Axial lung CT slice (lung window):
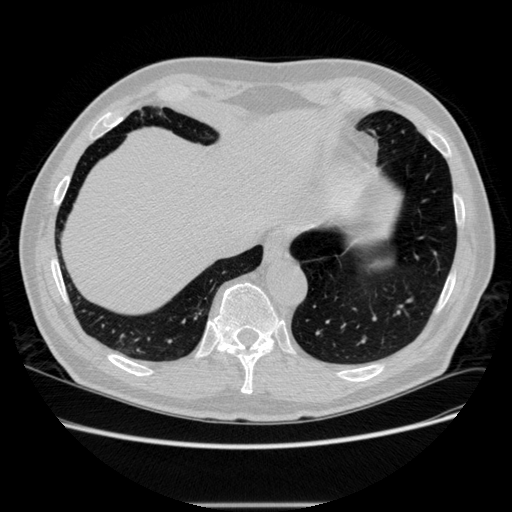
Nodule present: no